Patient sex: F
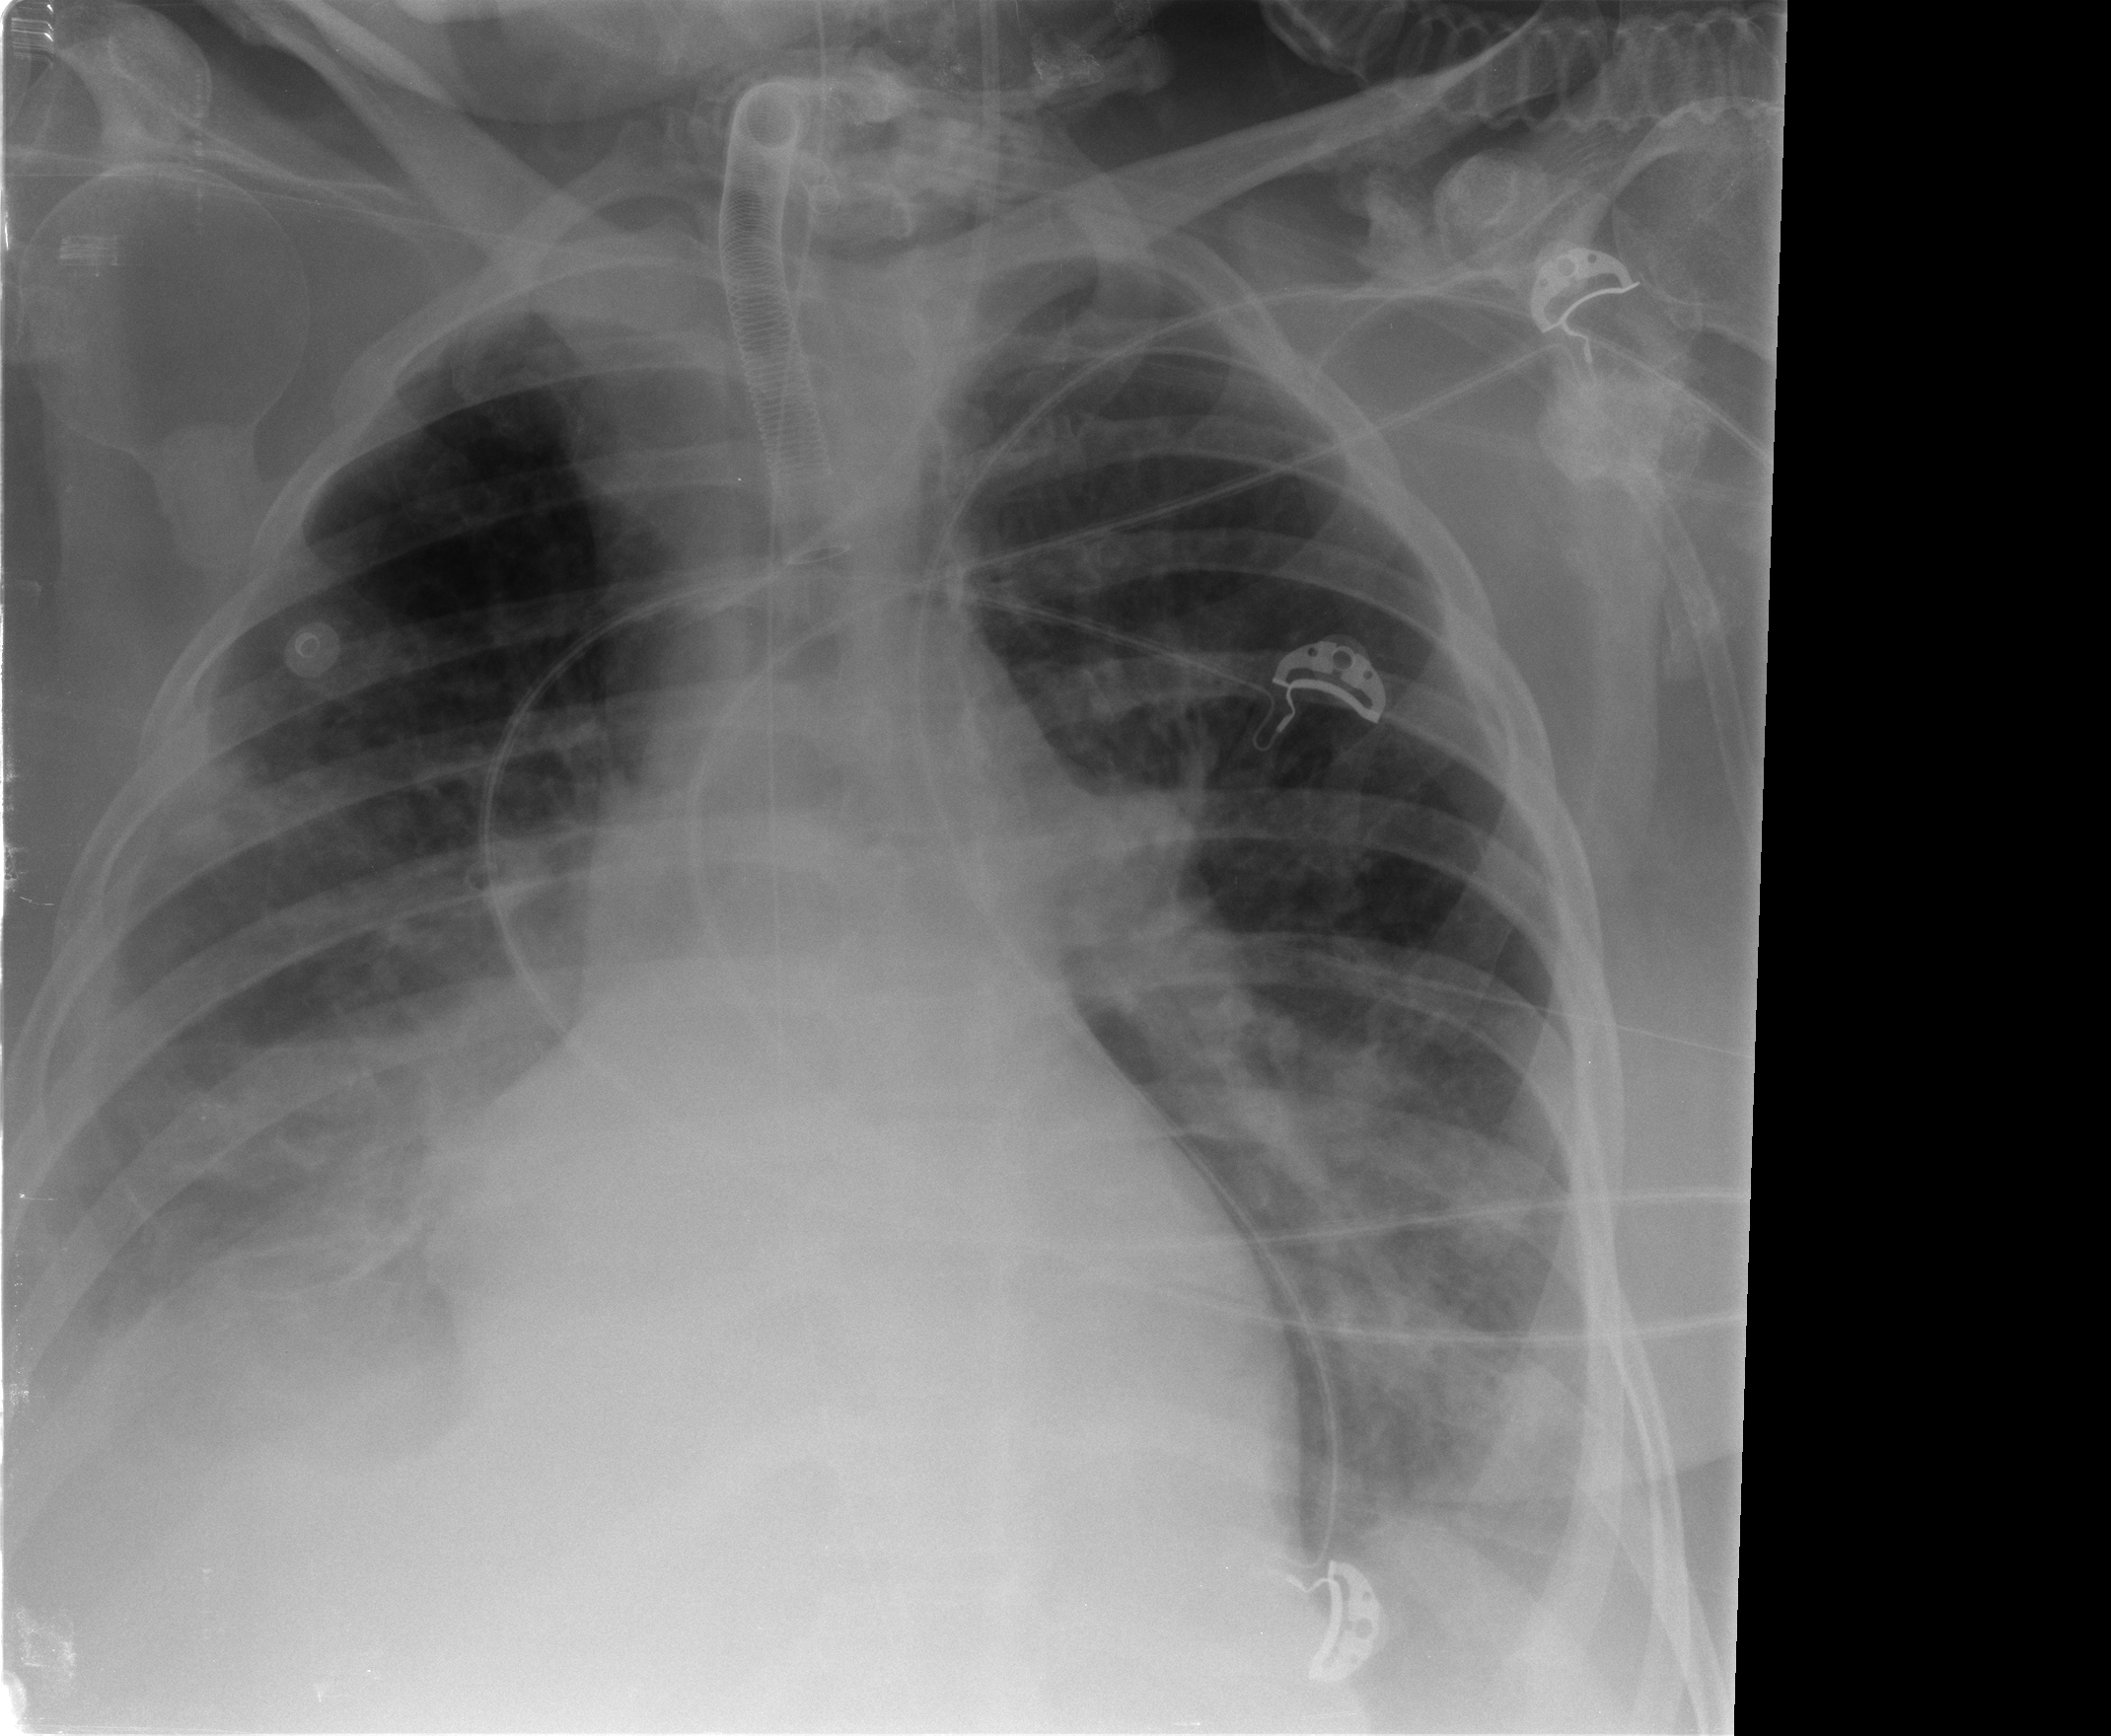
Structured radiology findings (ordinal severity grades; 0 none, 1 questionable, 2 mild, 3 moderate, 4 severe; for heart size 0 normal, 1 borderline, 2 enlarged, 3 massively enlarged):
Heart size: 0
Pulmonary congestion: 0
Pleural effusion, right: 2
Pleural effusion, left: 1
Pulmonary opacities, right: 0
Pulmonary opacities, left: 0
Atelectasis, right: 2
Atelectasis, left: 2